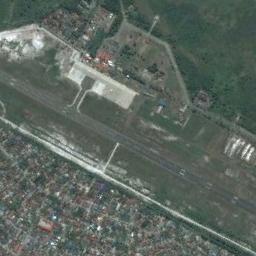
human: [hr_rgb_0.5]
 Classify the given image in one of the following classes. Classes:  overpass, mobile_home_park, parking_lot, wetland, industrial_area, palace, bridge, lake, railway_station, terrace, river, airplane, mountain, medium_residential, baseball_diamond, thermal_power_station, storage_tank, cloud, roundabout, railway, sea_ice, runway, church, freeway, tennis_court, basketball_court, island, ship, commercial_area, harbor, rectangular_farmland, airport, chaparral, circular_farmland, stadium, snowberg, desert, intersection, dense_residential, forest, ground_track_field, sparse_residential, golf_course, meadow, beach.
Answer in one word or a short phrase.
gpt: airport